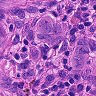
Metastatic tissue present: yes